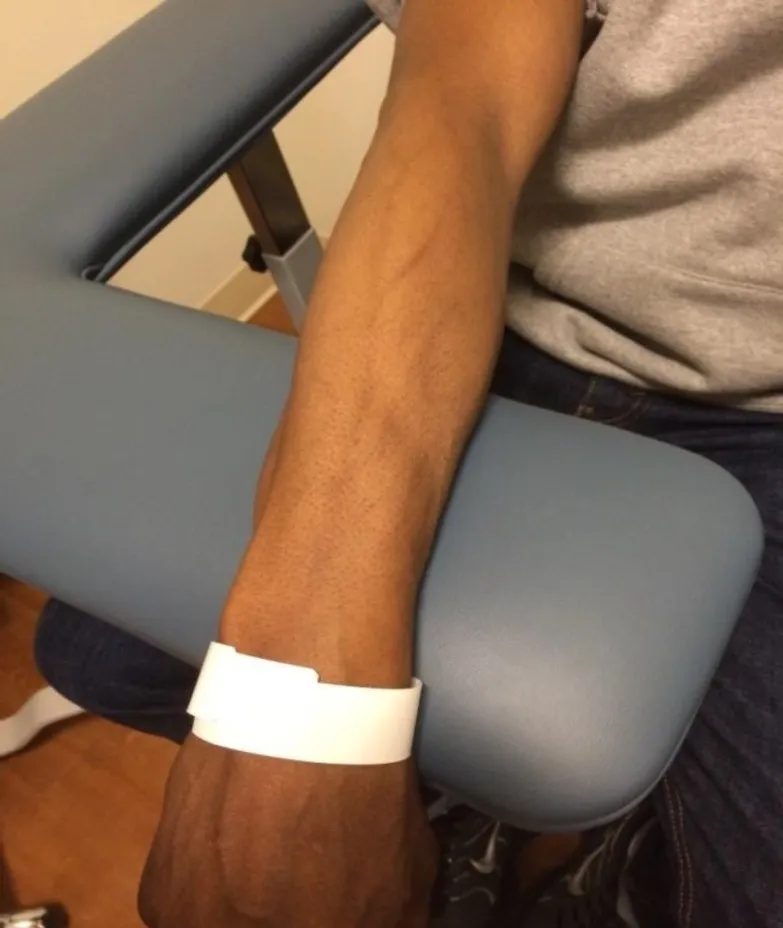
Near-resolution four months later.
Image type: medical_photograph (skin_photograph)